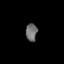
Tissue: lung
Cell type: T cells
Senescence score: 0.226
Nuclear area (px): 200
Mean DAPI intensity: 107.14